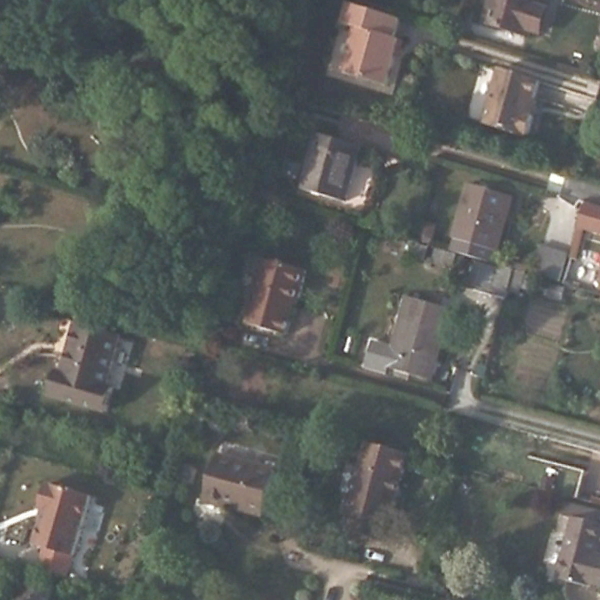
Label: MediumResidential